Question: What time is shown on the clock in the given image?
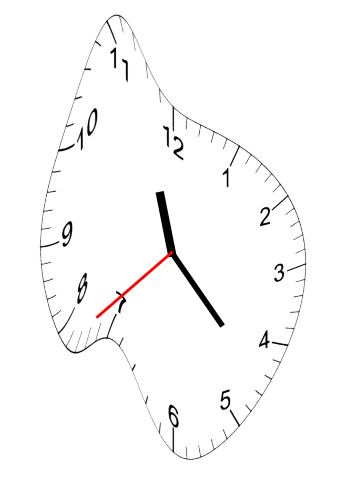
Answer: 11:22:38